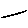
Label: line